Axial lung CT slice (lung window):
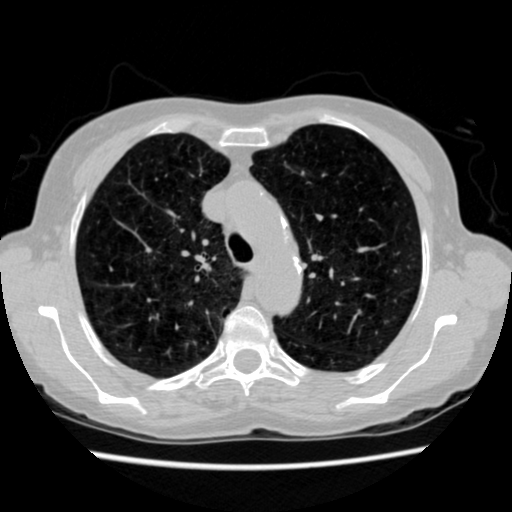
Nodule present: yes
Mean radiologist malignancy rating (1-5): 2